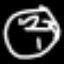
Label: clock